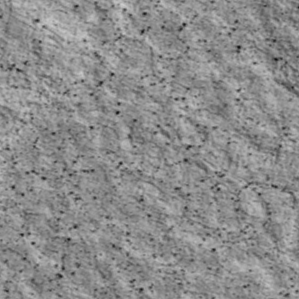
Label: non_frost